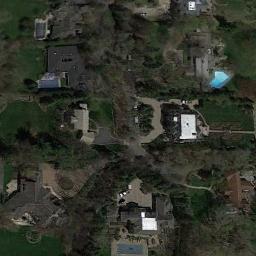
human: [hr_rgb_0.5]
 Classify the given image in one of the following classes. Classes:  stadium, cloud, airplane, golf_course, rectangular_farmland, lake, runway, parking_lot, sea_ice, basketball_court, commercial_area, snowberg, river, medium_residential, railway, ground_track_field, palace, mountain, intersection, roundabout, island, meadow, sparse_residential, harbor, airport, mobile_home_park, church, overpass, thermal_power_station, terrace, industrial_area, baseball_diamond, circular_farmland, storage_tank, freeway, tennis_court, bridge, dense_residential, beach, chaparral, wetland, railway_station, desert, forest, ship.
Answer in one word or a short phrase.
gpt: medium_residential